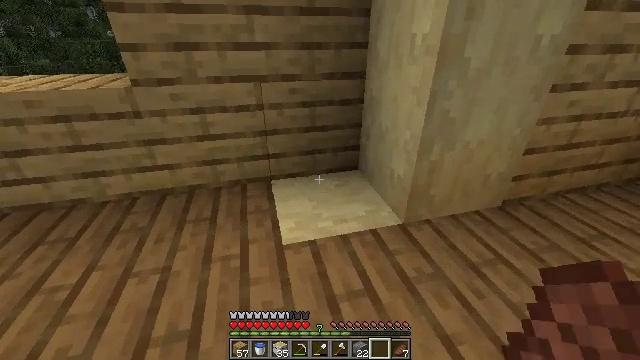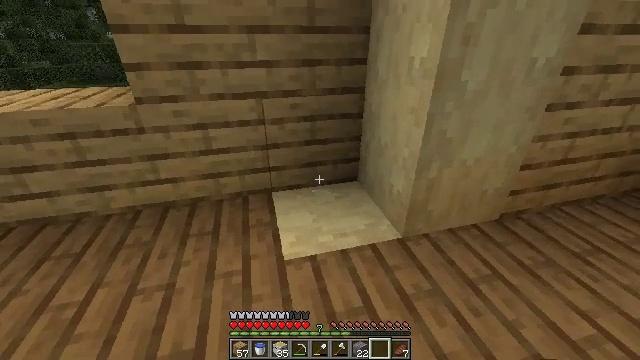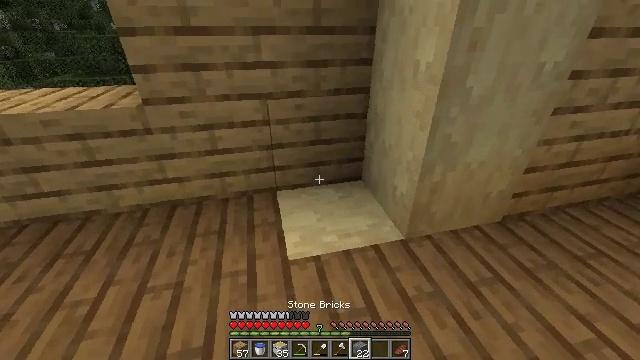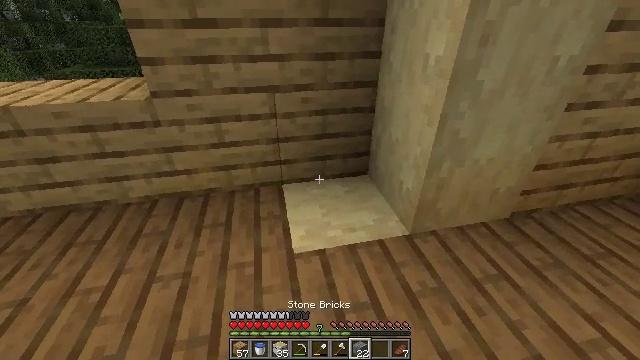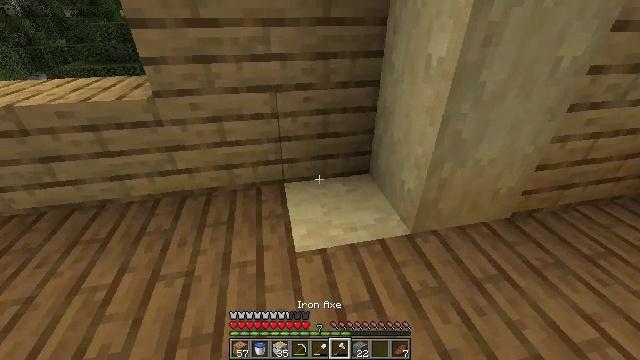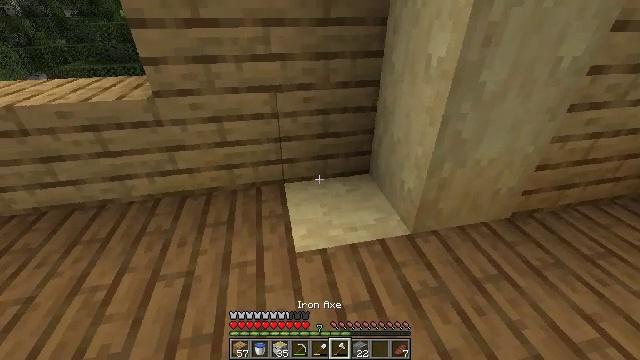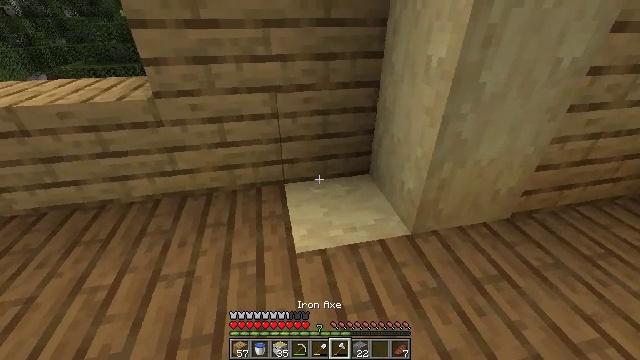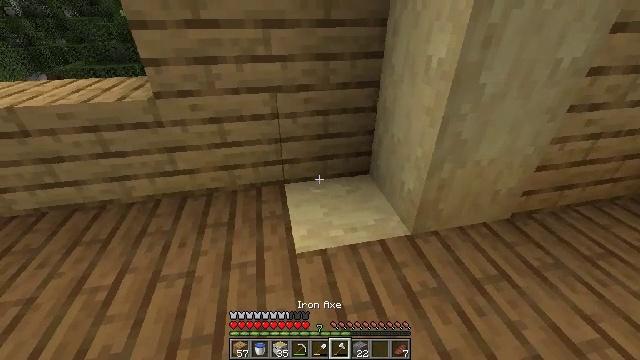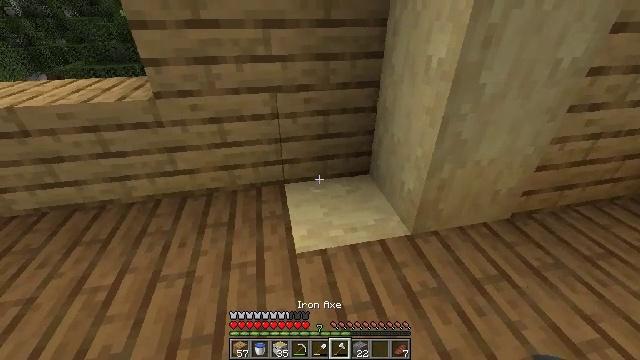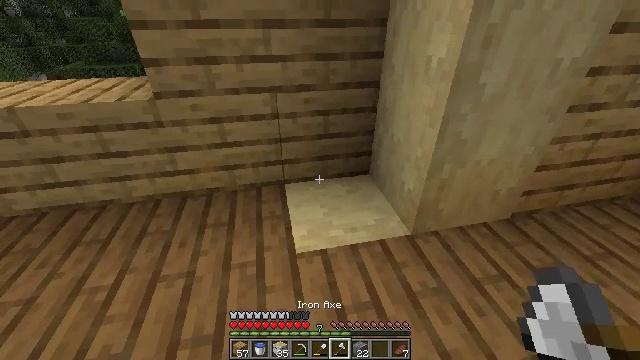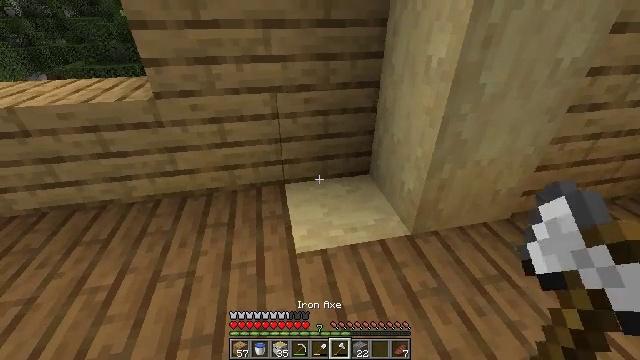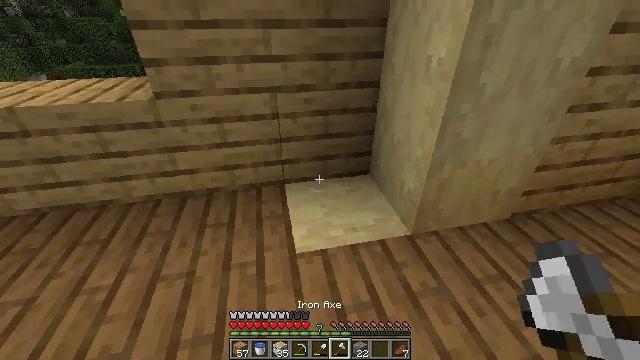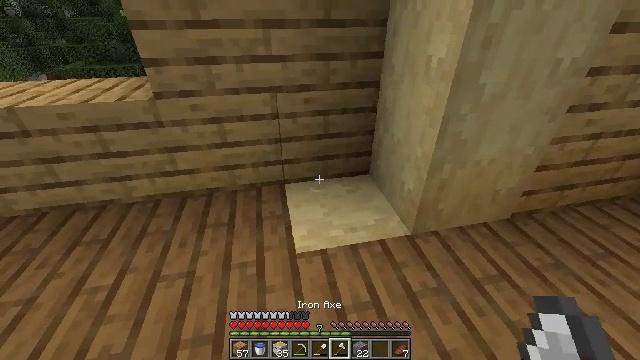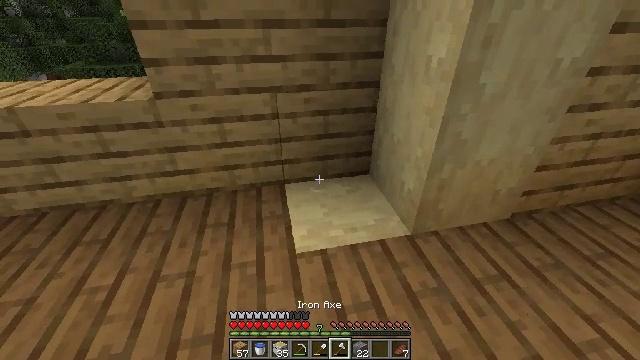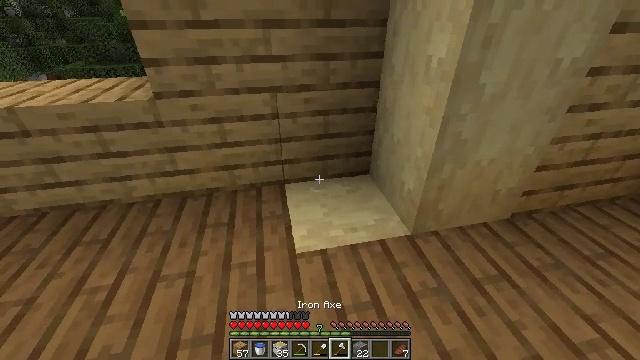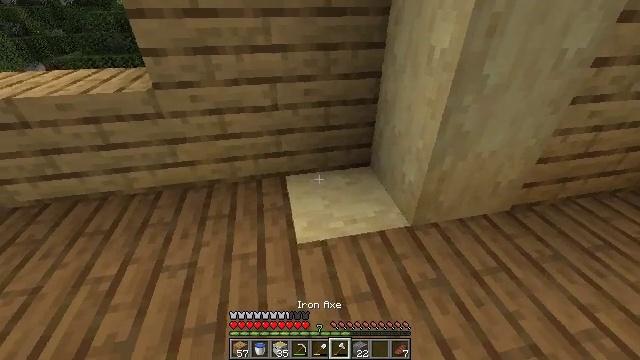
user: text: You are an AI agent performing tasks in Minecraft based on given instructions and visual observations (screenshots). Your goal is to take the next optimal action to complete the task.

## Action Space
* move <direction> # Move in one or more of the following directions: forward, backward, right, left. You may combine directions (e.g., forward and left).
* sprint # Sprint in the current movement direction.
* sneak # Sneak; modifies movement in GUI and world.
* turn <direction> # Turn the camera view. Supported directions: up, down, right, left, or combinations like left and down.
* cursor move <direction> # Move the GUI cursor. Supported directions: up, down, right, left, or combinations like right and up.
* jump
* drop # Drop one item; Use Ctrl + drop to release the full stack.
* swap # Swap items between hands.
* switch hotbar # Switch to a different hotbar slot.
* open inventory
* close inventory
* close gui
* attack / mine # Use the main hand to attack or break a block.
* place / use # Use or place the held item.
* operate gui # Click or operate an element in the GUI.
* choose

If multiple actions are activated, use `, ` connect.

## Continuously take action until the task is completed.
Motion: motion action
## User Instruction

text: Mine the stripped birch log.
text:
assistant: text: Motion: no_op
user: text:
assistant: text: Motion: turn down
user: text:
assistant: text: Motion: turn left and down
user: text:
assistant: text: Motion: no_op
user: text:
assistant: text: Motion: no_op
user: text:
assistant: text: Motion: no_op
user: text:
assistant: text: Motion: no_op
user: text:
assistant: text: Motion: no_op
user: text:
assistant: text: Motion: no_op
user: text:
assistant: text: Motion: no_op
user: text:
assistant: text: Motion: no_op
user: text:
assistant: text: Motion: no_op
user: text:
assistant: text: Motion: no_op
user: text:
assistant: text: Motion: no_op
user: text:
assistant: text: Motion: turn down
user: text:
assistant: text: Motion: turn down
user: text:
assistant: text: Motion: move forward, turn down
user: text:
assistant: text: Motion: move forward, turn down
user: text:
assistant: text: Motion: move forward
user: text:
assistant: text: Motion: move forward, sneak, turn right and down
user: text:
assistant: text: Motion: move forward, sneak, turn right and down
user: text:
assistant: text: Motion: move forward, sneak, turn right and down
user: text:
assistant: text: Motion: move forward, sneak, turn down
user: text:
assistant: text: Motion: move forward, sneak, turn down, attack / mine
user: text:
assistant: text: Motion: move forward, sneak, turn down, attack / mine
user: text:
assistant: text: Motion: move forward, sneak, turn down, attack / mine
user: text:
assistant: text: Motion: sneak, attack / mine
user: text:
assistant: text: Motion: sneak, attack / mine
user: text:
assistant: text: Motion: sneak, attack / mine
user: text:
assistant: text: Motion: sneak, attack / mine